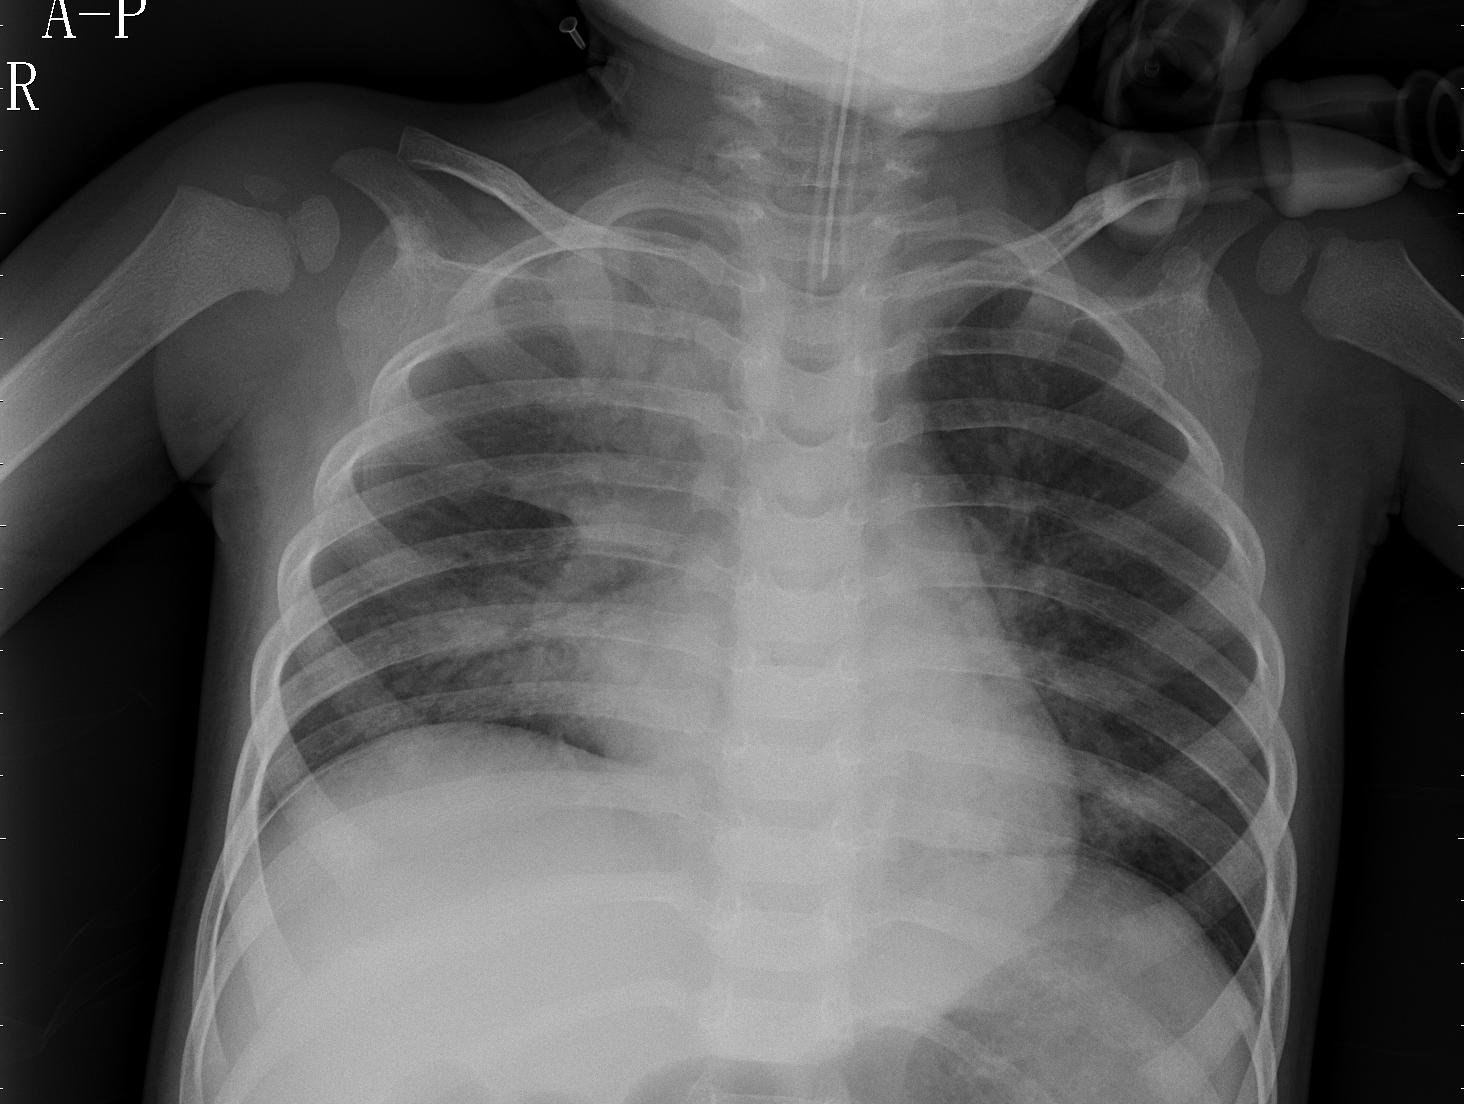
Diagnosis: PNEUMONIA